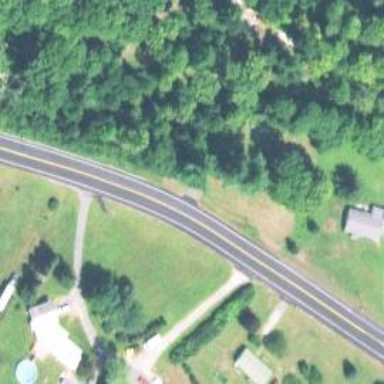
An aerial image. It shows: Asphalt road classified as primary highway.